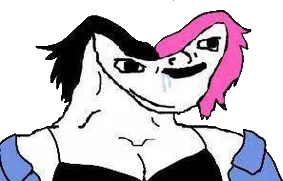
Label: 5_Brainlet